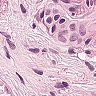
Metastatic tissue present: yes